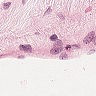
Metastatic tissue present: no